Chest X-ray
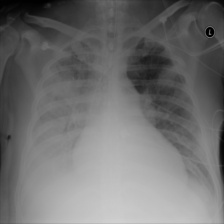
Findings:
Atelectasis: negative
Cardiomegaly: negative
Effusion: positive
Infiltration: negative
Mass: negative
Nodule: negative
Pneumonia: negative
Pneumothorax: negative
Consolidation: positive
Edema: negative
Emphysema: negative
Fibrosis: negative
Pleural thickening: negative
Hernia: negative